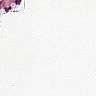
Metastatic tissue present: no